Question: First time poster, long time reader. I'm having a problem sorting an array of objects, this is homework so I'm not asking for someone to write the code for me just point me in the right direction or show me my over sight. The object is to write a function to sort an array of objects when passing in an array and a key ie:
'''
([{a:2},{b:2},{a:1},{a:3},{b:3},{b:1}], "a")
'''
Should return
'''
[{a:1},{a:2},{a:3},{b:1},{b:2},{b:3}];
'''
I can't use anything like underscore.js or node.js
'''
//example array to use
var testarr = [{a:2},{b:2},{a:1},{a:3},{b:3},{b:1}];
console.log("array sort test: should look like [{a:1},{a:2},{a:3},{b:1},{b:2},{b:3}]");
//first attempt
var sortArrayByKey = function (arr1, key) {
(arr1.sort(function(a,b){
return a[key] - b[key];}));
return arr1;
};
//still only returns testarr
console.log(sortArrayByKey(testarr, "a") );
//second attempt
var sortArrayByKey1 = function (array, key) {
var compareByKey = function (a, b) {
var x = a[key]; var y = b[key];
return x - y;
}
array.sort(compareByKey);
return array;
};
//still only returns testarr
console.log(sortArrayByKey1(testarr, "a"));
'''

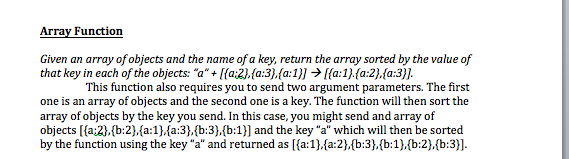
Answer: Here's my solution. I made it so you can also add more keys and sort them too.
Fiddle - <URL>
'''
function specialSort(arrayToSort, keyOrder) {
arrayToSort = arrayToSort.sort(function (a, b) {
for (var key in keyOrder) {
if (!keyOrder.hasOwnProperty(key)) {
continue;
}
var aKey = keyOrder[key];
if (typeof a[aKey] === "undefined" && typeof b[aKey] === "undefined") {
continue;
}
if (typeof a[aKey] !== "undefined" && typeof b[aKey] === "undefined") {
return -1;
}
if (typeof a[aKey] === "undefined" && typeof b[aKey] !== "undefined") {
return 1;
}
if (a[aKey] > b[aKey]) {
return 1;
}
else if (a[aKey] < b[aKey]) {
return -1;
}
}
return 0;
});
return arrayToSort;
}
var arrayToSort = [
{a:2},
{b:2},
{a:1},
{a:3},
{b:3},
{c:3},
{c:2},
{b:1}
];
var keyOrder = ["a", "b", "c"];
var sortedArray = specialSort(arrayToSort, keyOrder);
console.log(JSON.stringify(sortedArray));
'''